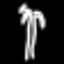
Label: palm tree